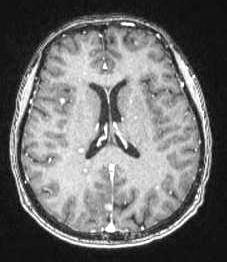
Label: notumor